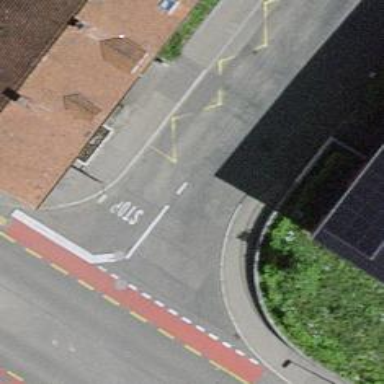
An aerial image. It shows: Bus stop with designated stop position for public transport.